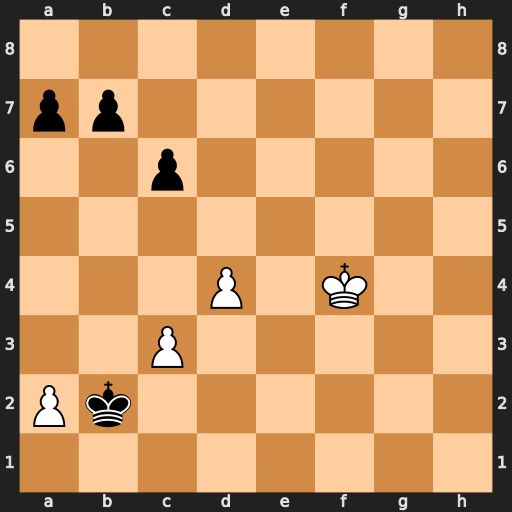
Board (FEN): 8/pp6/2p5/8/3P1K2/2P5/Pk6/8
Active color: w
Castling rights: -
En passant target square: -
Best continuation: c4 c5 d5 b5 d6 bxc4 d7 c3 d8=Q c2 Qd2 Kb1 Qd3 c4 Qf5 a6 Ke3